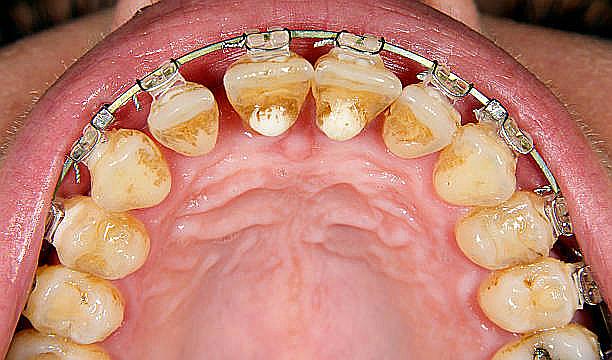
Condition: Calculus